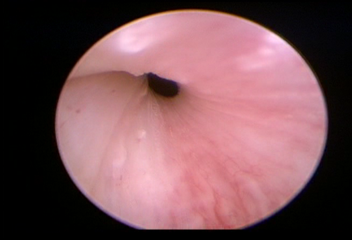
Modality: WLC
Class: Normal mucosa
Bladder cancer association: No